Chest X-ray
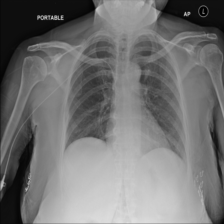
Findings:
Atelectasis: negative
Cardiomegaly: negative
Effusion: negative
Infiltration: negative
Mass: negative
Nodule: negative
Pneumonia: negative
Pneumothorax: negative
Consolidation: negative
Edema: negative
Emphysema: negative
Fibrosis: negative
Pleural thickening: negative
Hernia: negative